Field crop: maize
Growth stage: 2
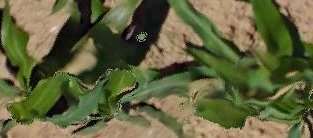
Species: maize